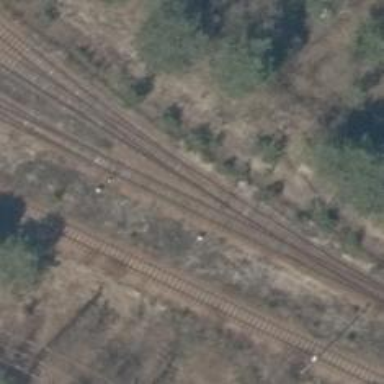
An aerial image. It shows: Railway switch.